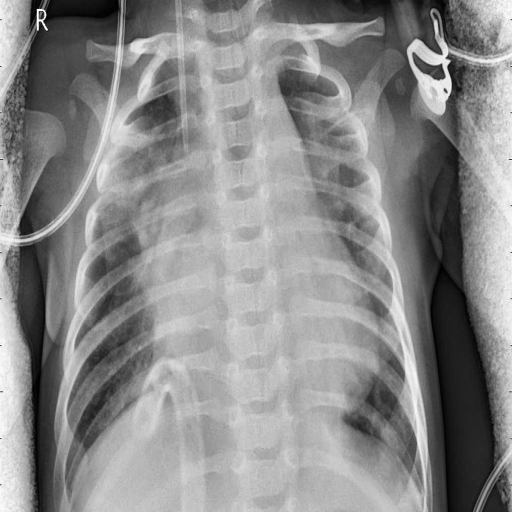
Finding: PNEUMONIA